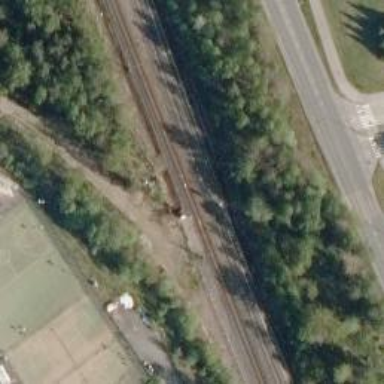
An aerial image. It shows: Railway signal.